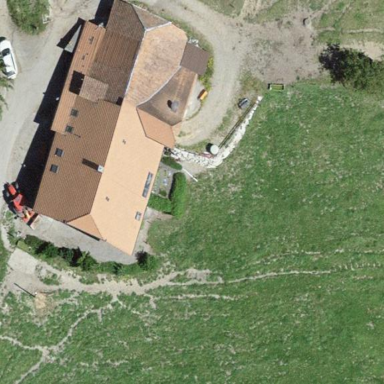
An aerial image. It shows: Farm building.